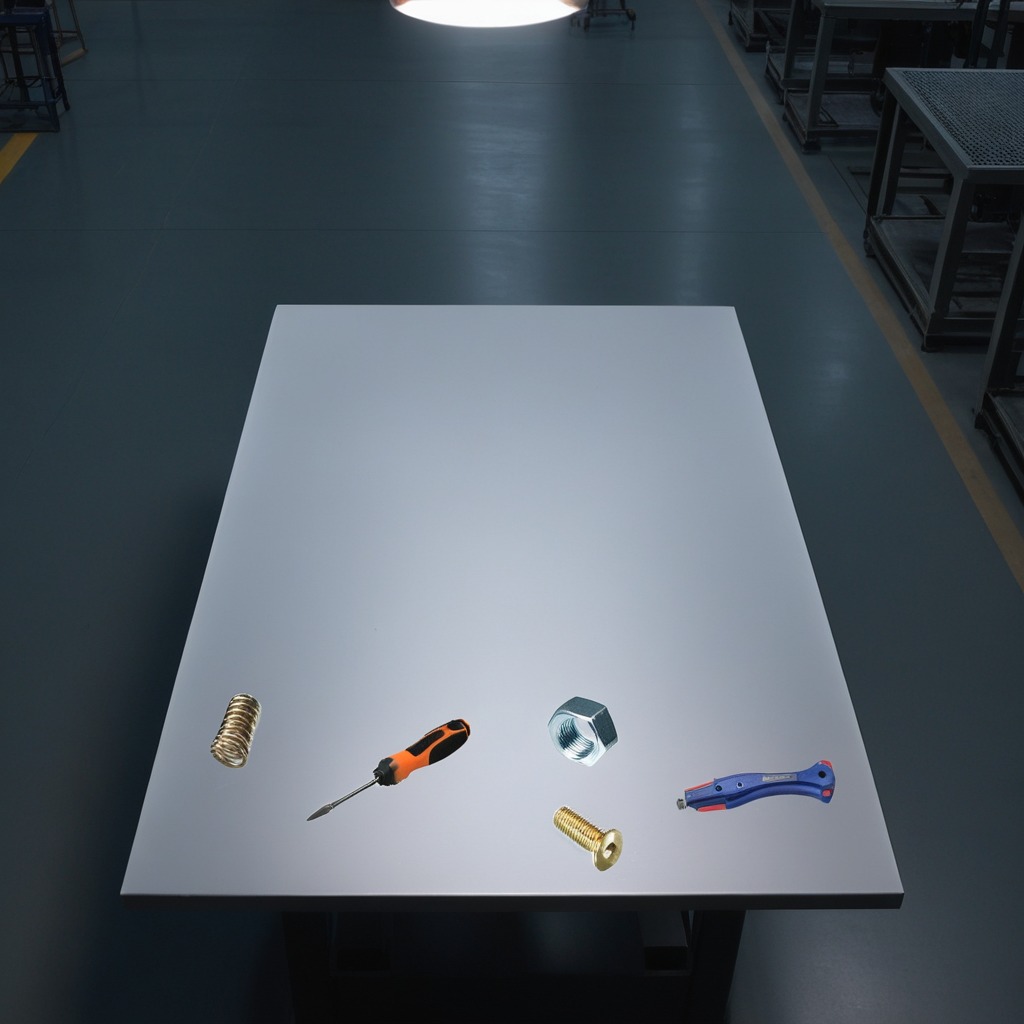
A utility knife, a metal machine screw, a coiled metal spring, a screwdriver, and a metal nut are lying on the clean empty table in the basement in the evening.